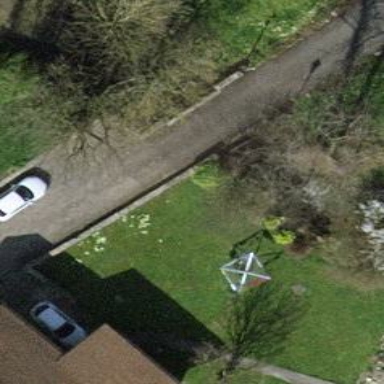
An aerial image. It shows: Driveway that functions as bridge.